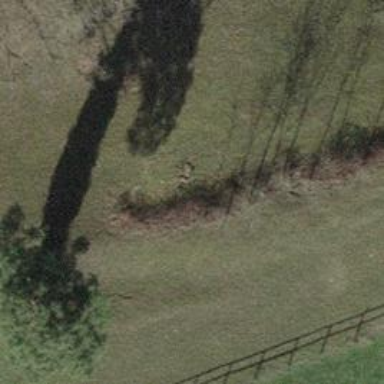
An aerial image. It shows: Hedge acting as barrier.